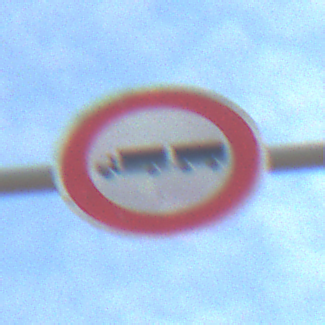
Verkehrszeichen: VerbotLastkraftwagenMitAnhaenger
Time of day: Midday
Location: Outdoor (Suburban)
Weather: PartlyCloudy
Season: NotSpecified
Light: Natural